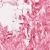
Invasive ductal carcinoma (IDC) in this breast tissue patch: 0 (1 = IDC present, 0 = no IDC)